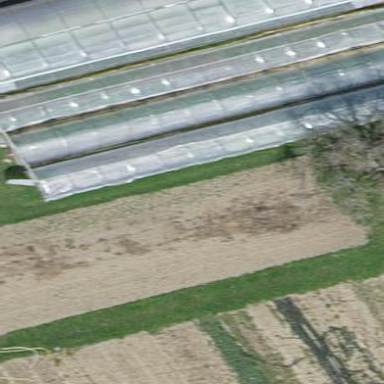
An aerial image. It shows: Greenhouse.